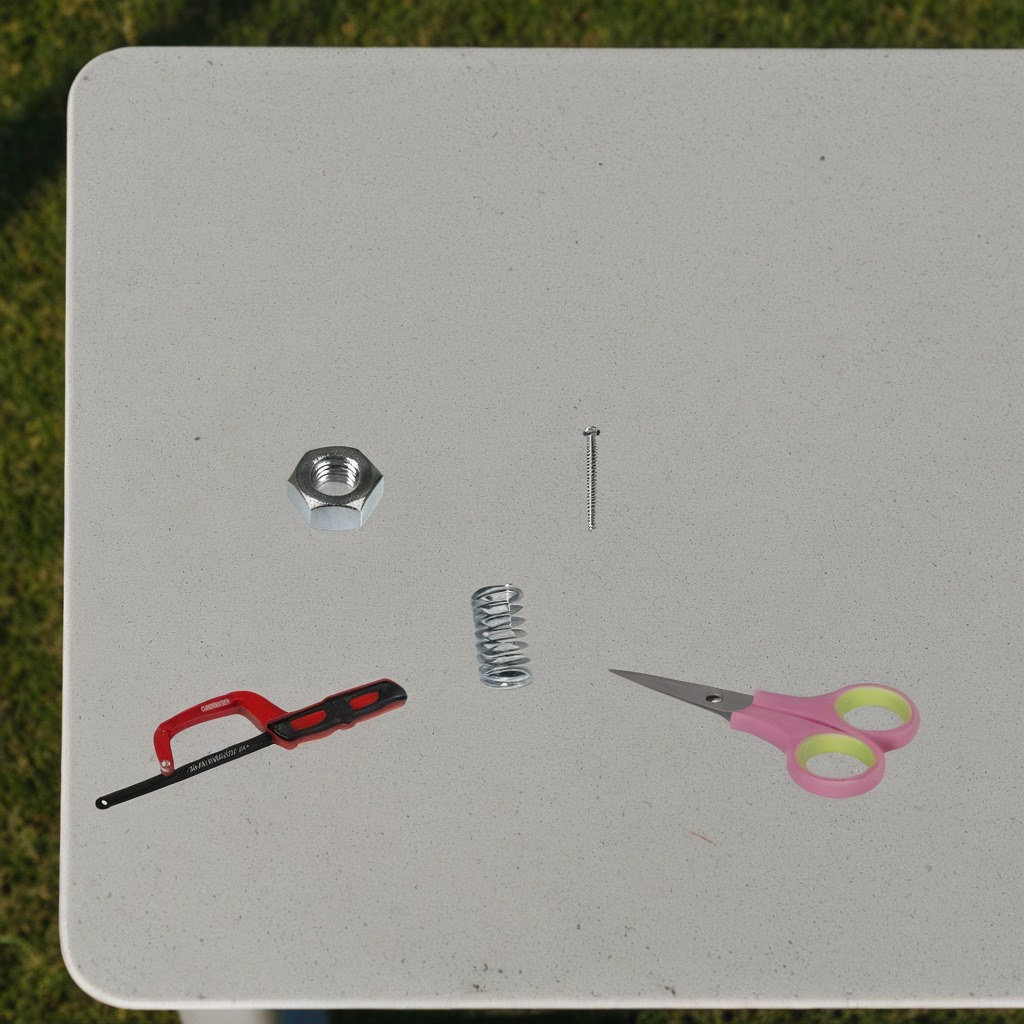
A metal machine screw, a coiled metal spring, a handheld metal saw, a metal nut, and a pair of scissors are lying on the utility table.